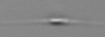
Label: Cylindrotheca_morphotype1